Question: In C# UWP how to make inner shadow effect?
Like this:

I have created one grid with just a border, but shadow is populating the whole grid.
'''
<controls:DropShadowPanel BlurRadius="5"
ShadowOpacity="0.5"
OffsetX="0"
OffsetY="0"
Color="Black">
<Grid BorderBrush="White" BorderThickness="5"/>
</controls:DropShadowPanel>
'''
How to make inner shadow effect with this control?
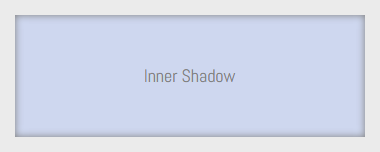
Answer: Note that 'DropShadowPanel' can mask a 'Rectangle', so you can create a 'Rectangle' and place it inside a 'DropShadowPanel' to create a spreading shadow for the 'Rectangle''s only. Then, you just place it inside a 'Grid' and clip the 'Grid' to cut off the outer shadow. If you want a background color, simply add another 'Rectangle' to the 'Grid' and place it behind the 'DropShadowPanel'.
'''
<Grid Width="400"
Height="200"
Margin="24">
<Grid.Clip>
<RectangleGeometry Rect="0,0,400,200" />
</Grid.Clip>
<Rectangle x:Name="BackgroundColor"
Fill="LightSteelBlue" />
<controls:DropShadowPanel x:Name="InnerShadow"
HorizontalContentAlignment="Stretch"
BlurRadius="15"
ShadowOpacity="0.5"
Color="Black">
<Rectangle x:Name="BorderColor"
Stroke="LightGray"
StrokeThickness="10" />
</controls:DropShadowPanel>
</Grid>
'''
<URL>
---
One thing to note is that you will need to manually update the size of the 'Rect' whenever the size of your 'Grid' changes. Alternatively, you can use the new Composition API to do the clipping -
'''
var visual = ElementCompositionPreview.GetElementVisual(RootGrid);
var compositor = visual.Compositor;
visual.Clip = compositor.CreateInsetClip();
'''